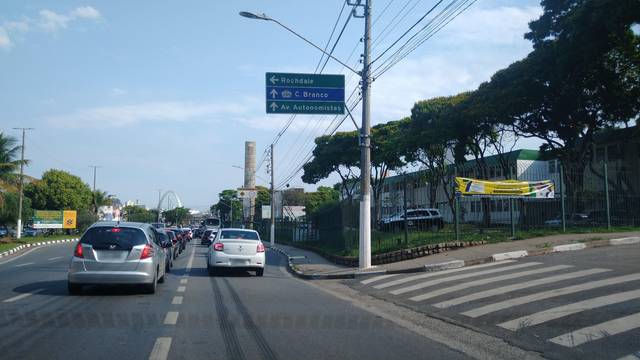
Region: Brazil
Coordinates: -23.513, -46.788